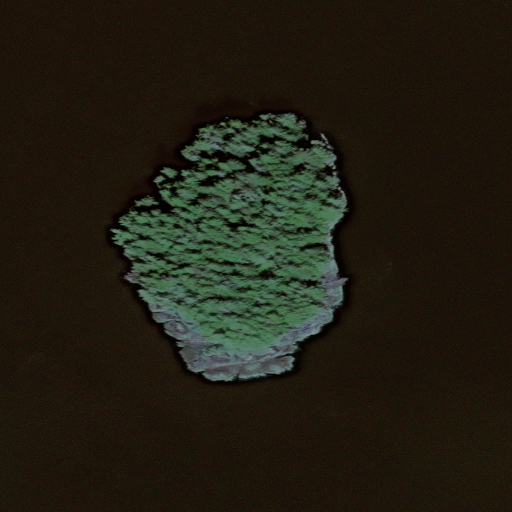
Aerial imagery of island in Alaska named Cygnet Island containing only unknown